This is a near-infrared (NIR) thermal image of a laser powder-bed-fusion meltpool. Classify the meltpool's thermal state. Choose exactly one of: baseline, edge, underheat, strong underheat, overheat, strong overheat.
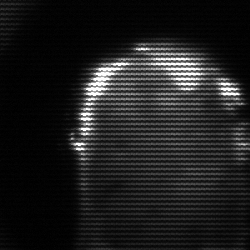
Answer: baseline